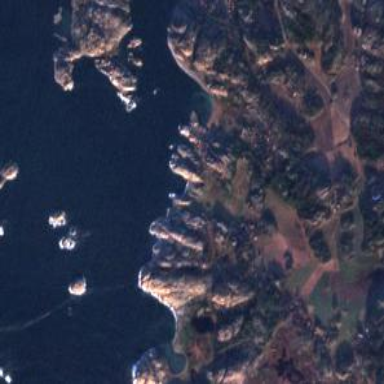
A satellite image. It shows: Picturesque coastline scene.